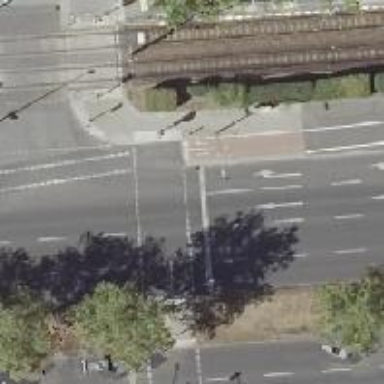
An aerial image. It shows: Road with traffic signals controlling the flow of traffic.